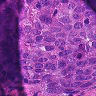
Metastatic tissue present: yes